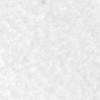
Label: no_change